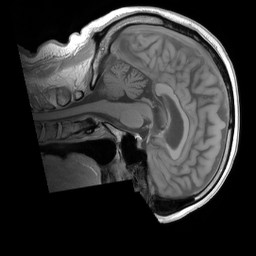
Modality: T1w
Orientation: sagittal
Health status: ill
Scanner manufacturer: siemens
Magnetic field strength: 3 T
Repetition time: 0.4 s
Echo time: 0.00272 s